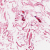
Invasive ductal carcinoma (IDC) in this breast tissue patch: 0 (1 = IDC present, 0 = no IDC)